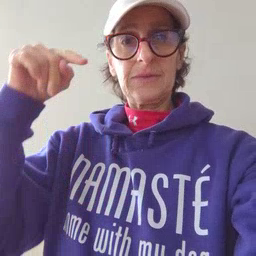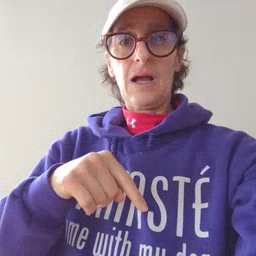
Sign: down